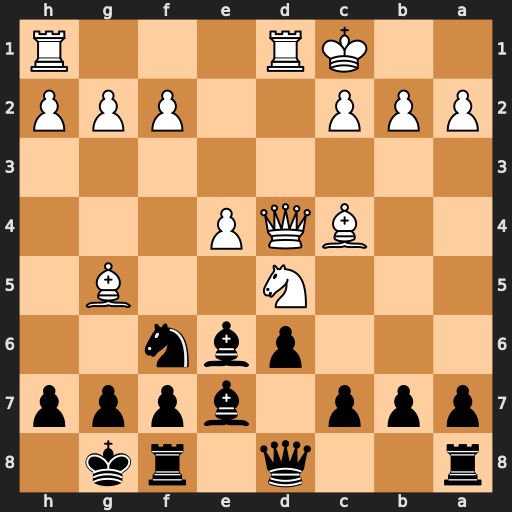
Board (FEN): r2q1rk1/ppp1bppp/3pbn2/3N2B1/2BQP3/8/PPP2PPP/2KR3R
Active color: b
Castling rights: -
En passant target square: -
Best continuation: Nxd5 Bxe7 Nxe7